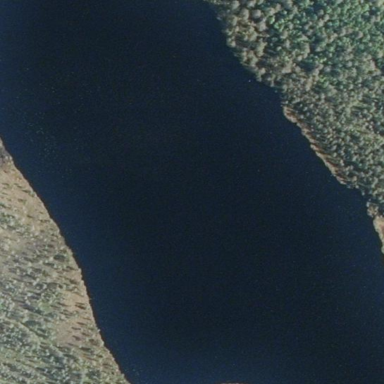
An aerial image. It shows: Beautiful lake surrounded by nature.